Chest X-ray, PA view. Patient: 6 years old, sex M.
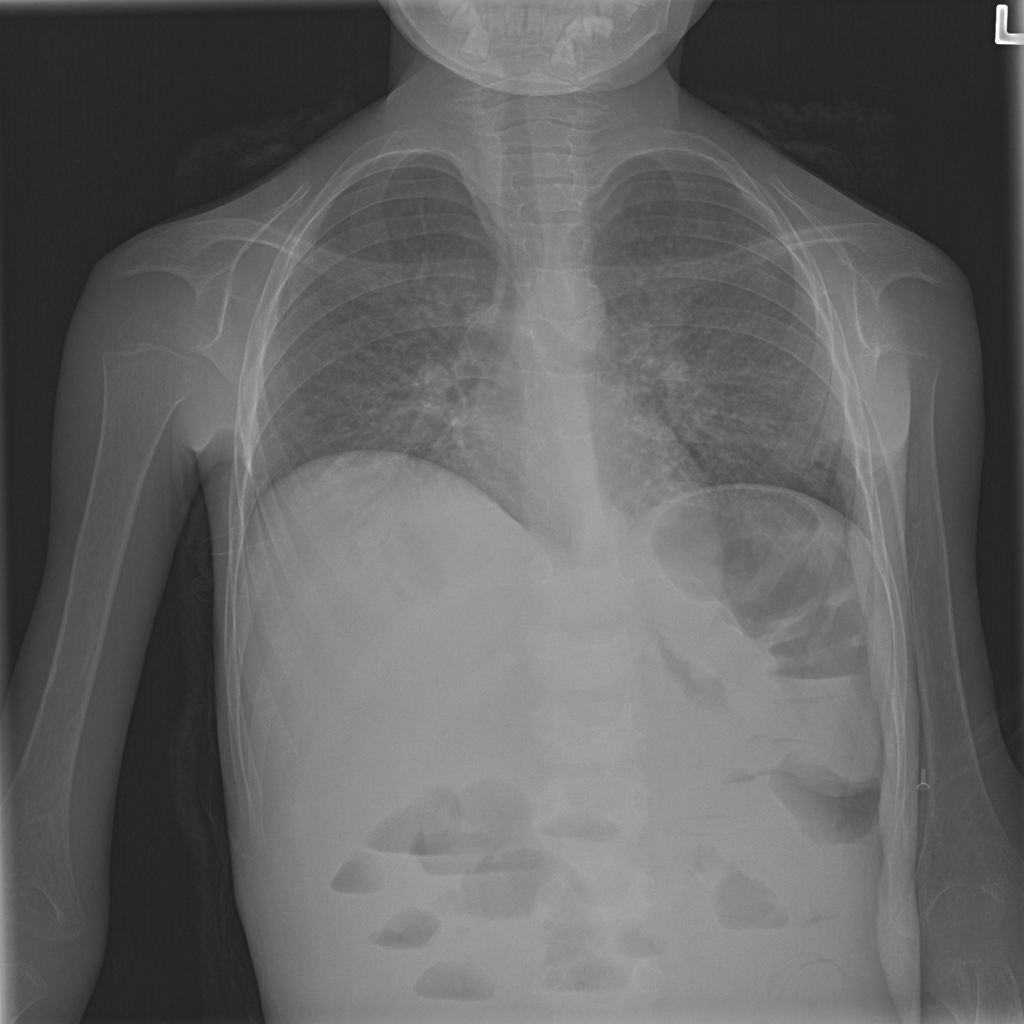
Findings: No Finding